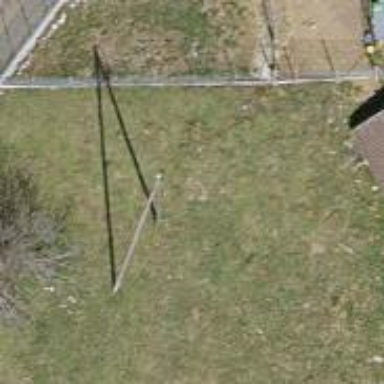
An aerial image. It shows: Power pole.